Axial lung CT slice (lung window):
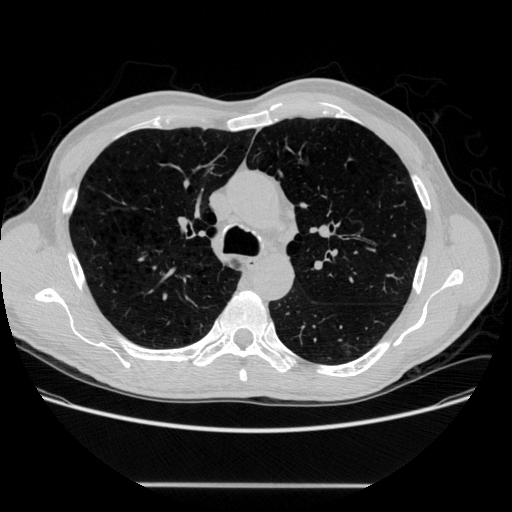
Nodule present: no